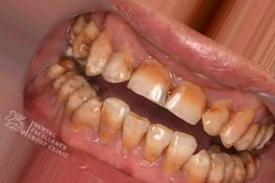
Condition: Tooth Discoloration